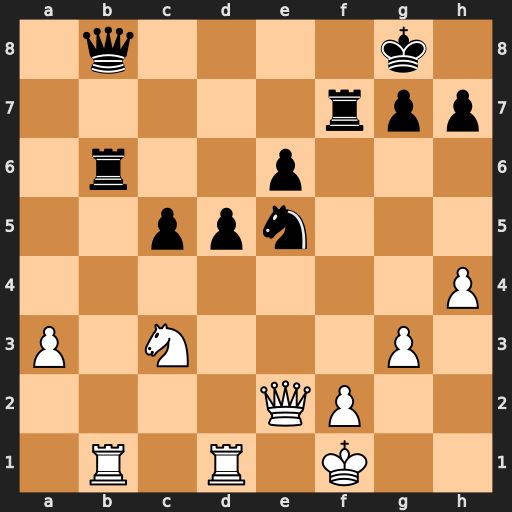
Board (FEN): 1q4k1/5rpp/1r2p3/2ppn3/7P/P1N3P1/4QP2/1R1R1K2
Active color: w
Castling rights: -
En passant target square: -
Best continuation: Rxb6 Qxb6 Qxe5